Question: I am looking to plot the intersection of two surfaces(patches) lying the same plane in MATLAB.
As you can see in the above picture the green circle intersects four red rectangles.I want to plot out(or patch) only the four intersections.How do I proceed?
I tried to plot points on the circular patch which lies outside the intersection of one rectangle and circle using conditional statements.But MATLAB throws an error.Here is the code snippet.
'''
[p,q] = size(points);
for s=1:1:q;
t = points(1,s);
if (points(1,s) >= Pa3(1,1)) && (points(1,s) <= Pa2(1,1)) && (points(2,s) >= Pa3(1,2)) && (points(2,s) <= Pa4(1,2))
points(1,s) = 0;points(2,s) = 0;
end
end
fill3(points(1,:), points(2,:), points(3,:), 'g');
'''
The above code throws an error at if statement.Basically in the code "points" represent all the points in the green circle.Pa1,Pa2,Pa3,Pa4 represent the vertices of the left top corner rectangle with Pa1 being the left corner top vertex and Pa2,Pa3,Pa4 following in clockwise manner.
Thanks
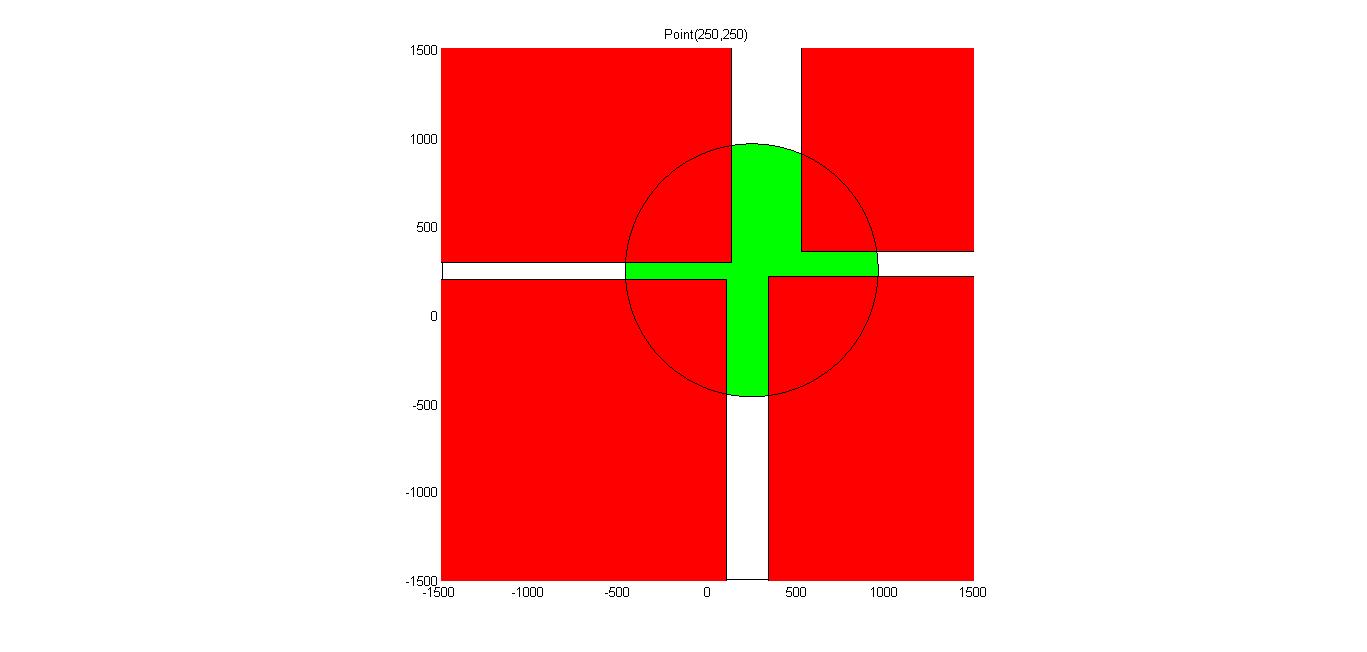
Answer: Patches are defined by polygons, and what you are looking for is the intersection of two polygons which itself is a polygon.
If you have the , you can use <URL> to compute the intersection and other logical operations on polygons.
If not, have a look at the submission <URL> on the Matlab File Exchange.
See also <URL>.